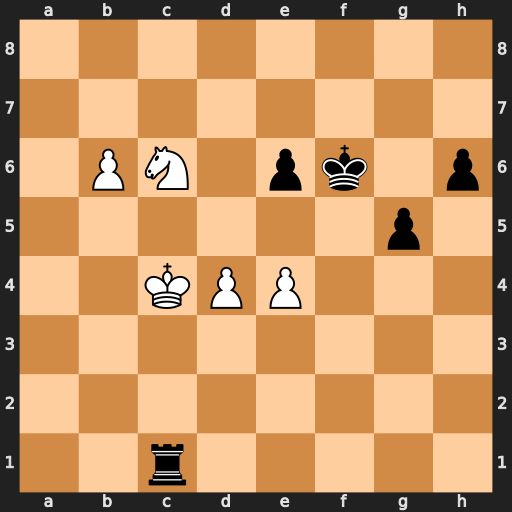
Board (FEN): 8/8/1PN1pk1p/6p1/2KPP3/8/8/2r5
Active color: w
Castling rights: -
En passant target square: -
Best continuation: Kb5 Rb1+ Nb4